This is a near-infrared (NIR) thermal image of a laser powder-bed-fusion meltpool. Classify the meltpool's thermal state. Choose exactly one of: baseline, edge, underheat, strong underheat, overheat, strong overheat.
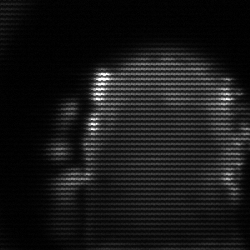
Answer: baseline